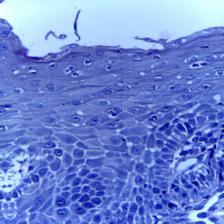
Diagnosis: OSCC